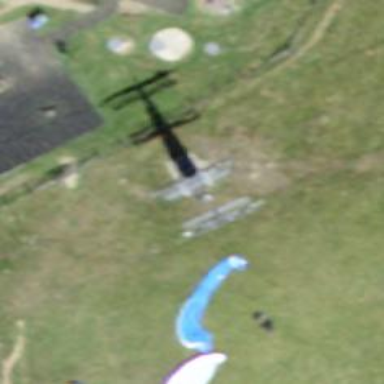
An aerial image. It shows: Pylon for aerialway.